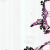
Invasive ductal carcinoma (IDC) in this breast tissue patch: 0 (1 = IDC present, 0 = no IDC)